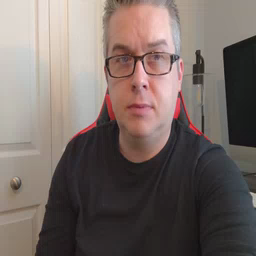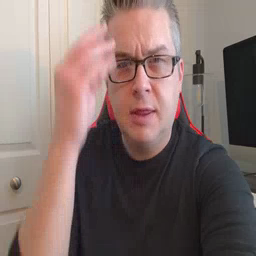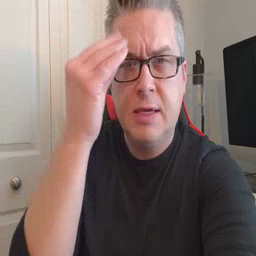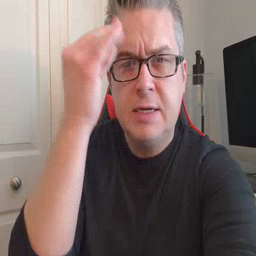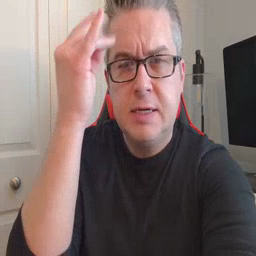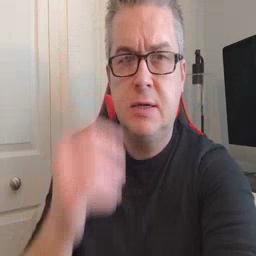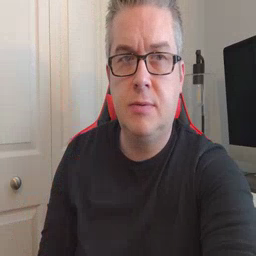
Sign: think